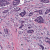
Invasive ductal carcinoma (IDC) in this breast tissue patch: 1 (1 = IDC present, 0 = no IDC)